Aerial crown-view tile of a tropical tree (Barro Colorado Island, Panama), acquired 20250512:
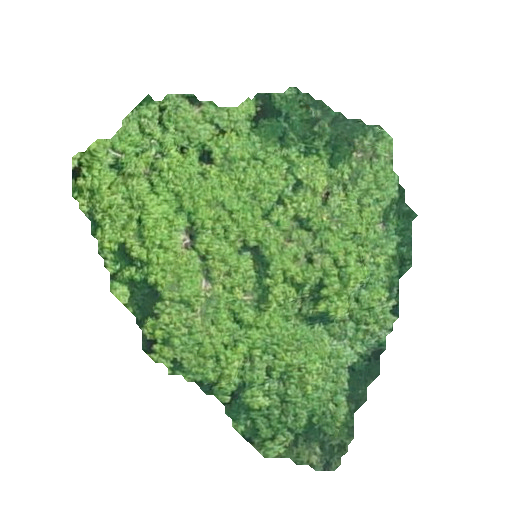
Species: Hura crepitans
GBIF accepted scientific name: Hura crepitans
Crown area: 129.302 m²